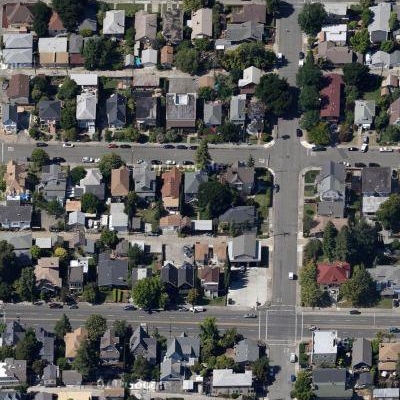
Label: Resident